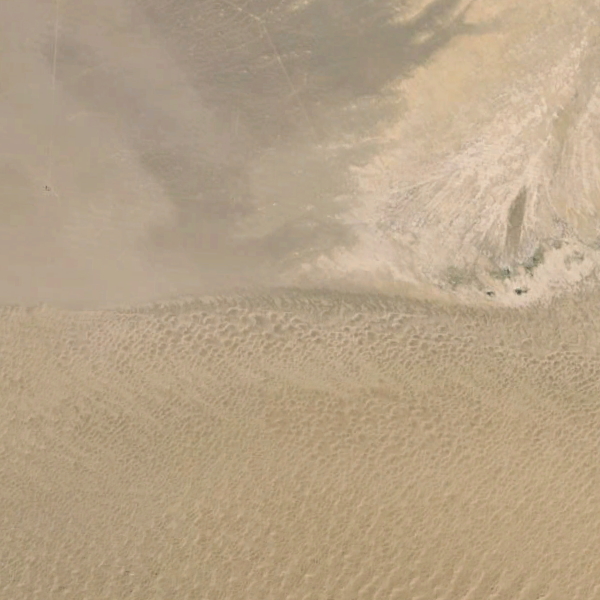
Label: Desert